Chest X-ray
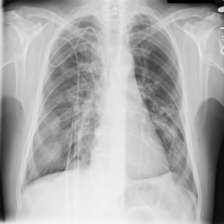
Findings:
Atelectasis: negative
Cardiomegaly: negative
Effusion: negative
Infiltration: negative
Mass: negative
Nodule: negative
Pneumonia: negative
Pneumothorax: negative
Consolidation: negative
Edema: negative
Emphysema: negative
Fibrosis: negative
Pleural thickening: negative
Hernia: negative